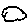
Label: cloud